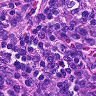
Metastatic tissue present: no